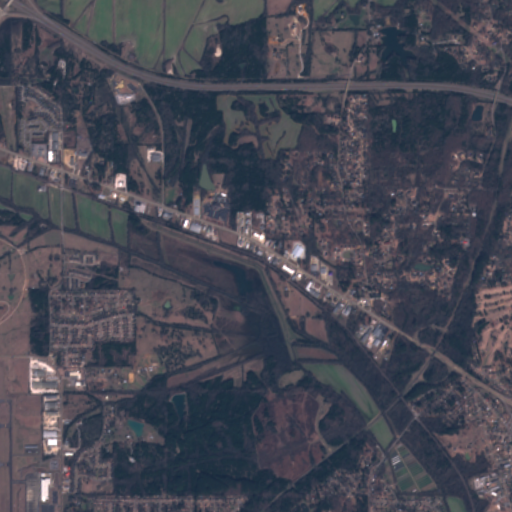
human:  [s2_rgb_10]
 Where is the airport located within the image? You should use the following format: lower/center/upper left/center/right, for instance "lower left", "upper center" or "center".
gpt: The airport is located in the lower left of the image.
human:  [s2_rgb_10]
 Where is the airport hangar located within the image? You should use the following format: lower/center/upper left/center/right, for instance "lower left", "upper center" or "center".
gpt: The airport hangar is located in the lower left of the image.
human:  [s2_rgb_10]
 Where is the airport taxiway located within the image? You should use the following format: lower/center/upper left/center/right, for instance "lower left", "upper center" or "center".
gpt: The airport taxiway is located in the lower left of the image.
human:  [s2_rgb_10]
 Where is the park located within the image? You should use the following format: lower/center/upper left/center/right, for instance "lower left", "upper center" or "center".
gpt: The park is located in the lower right of the image.
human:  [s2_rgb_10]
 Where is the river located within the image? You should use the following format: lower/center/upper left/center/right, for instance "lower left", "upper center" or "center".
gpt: The river is located in the lower right of the image.
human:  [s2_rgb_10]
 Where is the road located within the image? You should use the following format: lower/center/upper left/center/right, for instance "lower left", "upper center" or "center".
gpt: There is no road in the image.